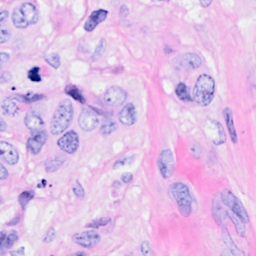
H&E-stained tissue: Breast